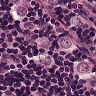
Metastatic tissue present: yes